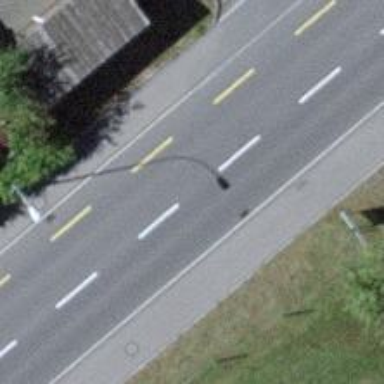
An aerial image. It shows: Primary highway with separate sidewalks on both sides.